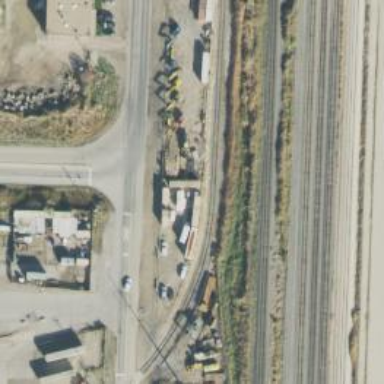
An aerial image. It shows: Railway siding for service.